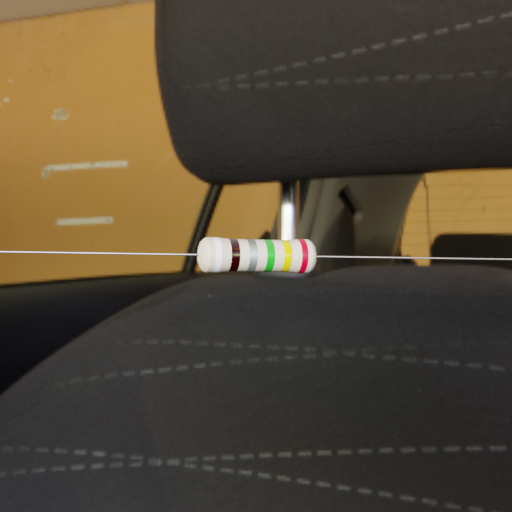
Resistor colour bands (in order): white, black, silver, green, yellow, red